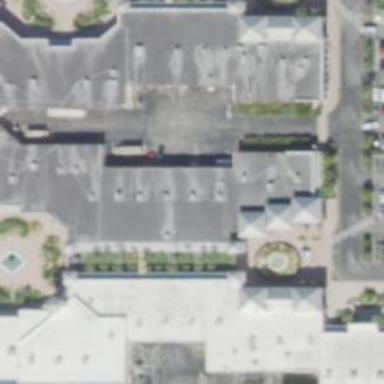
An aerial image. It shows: Commercial building that houses mall.